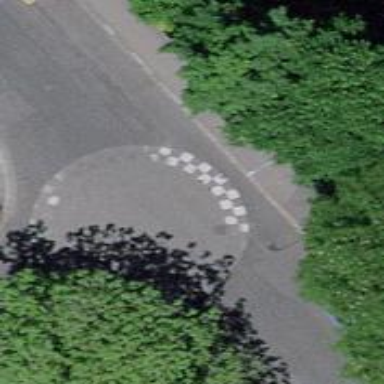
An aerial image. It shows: Traffic calming table.